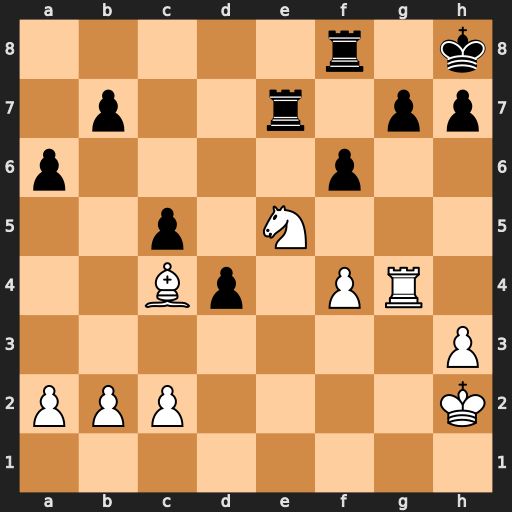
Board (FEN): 5r1k/1p2r1pp/p4p2/2p1N3/2Bp1PR1/7P/PPP4K/8
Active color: w
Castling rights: -
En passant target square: -
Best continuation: Ng6+ hxg6 Rh4#